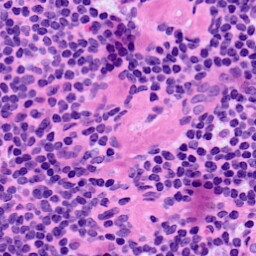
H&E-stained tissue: LymphNode